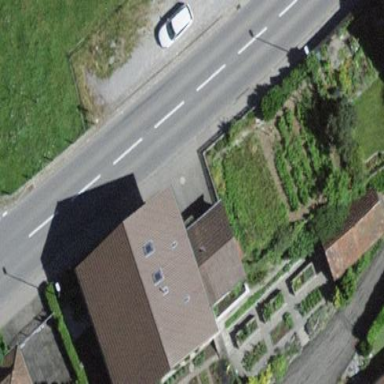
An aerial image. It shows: Residential building.